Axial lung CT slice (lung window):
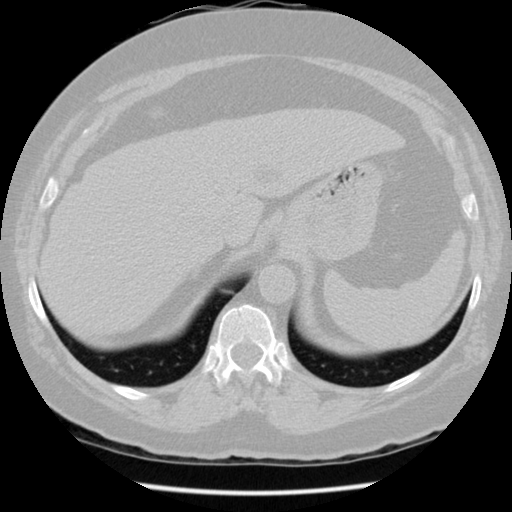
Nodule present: no